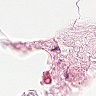
Metastatic tissue present: no